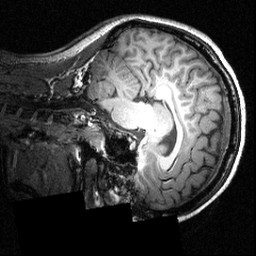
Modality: T1w
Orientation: sagittal
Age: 21
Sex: female
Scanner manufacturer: siemens
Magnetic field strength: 3.951 T
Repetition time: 1.5 s
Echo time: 0.00335 s